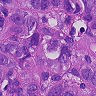
Metastatic tissue present: yes